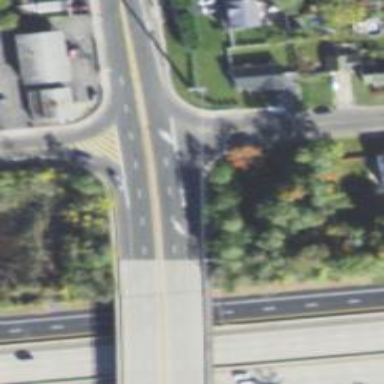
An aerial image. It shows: Secondary road intersecting in cloverleaf junction.